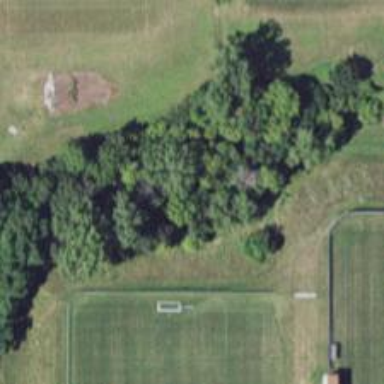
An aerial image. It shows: Disc golf course designed for leisure and sport.